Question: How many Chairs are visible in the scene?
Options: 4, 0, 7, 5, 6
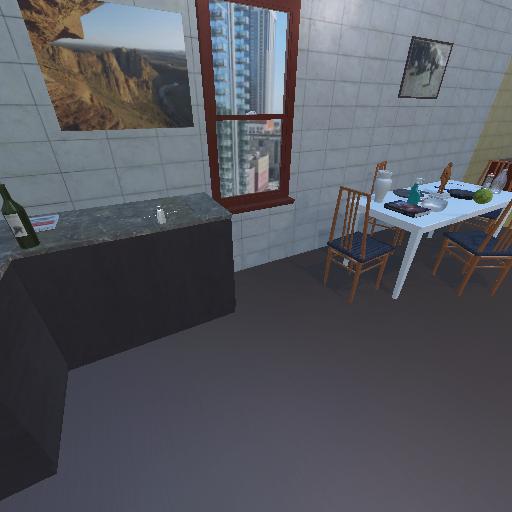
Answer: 4